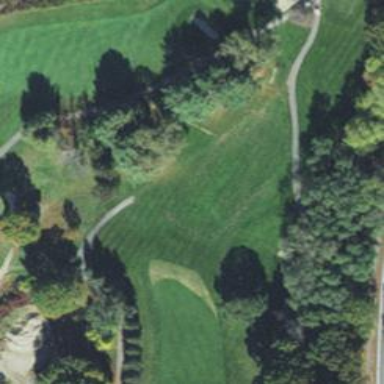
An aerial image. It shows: Golf hole.